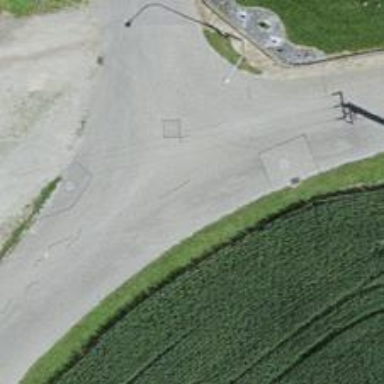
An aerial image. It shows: Unclassified road with asphalt surface.